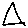
Label: triangle